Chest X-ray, PA view. Patient: 46 years old, sex F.
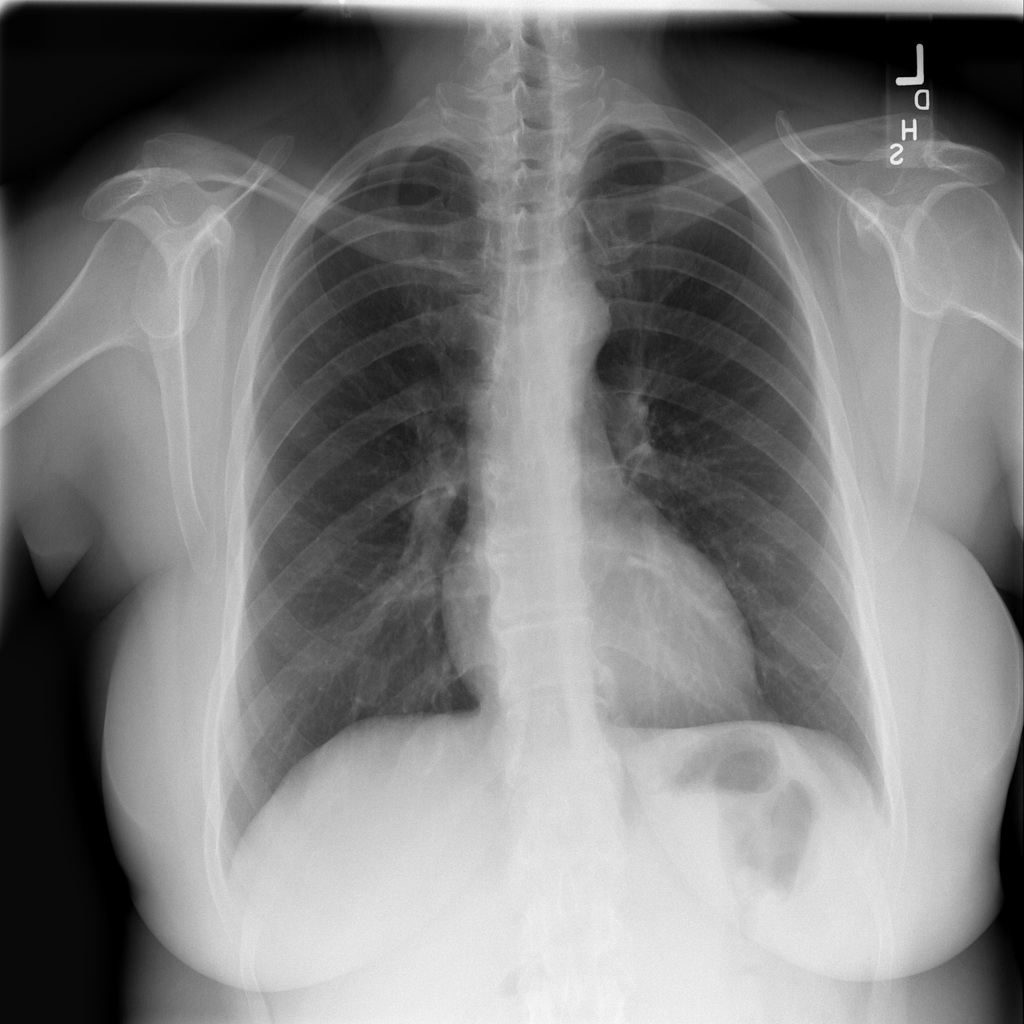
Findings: No Finding